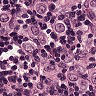
Metastatic tissue present: yes